Group 1:
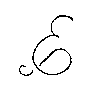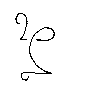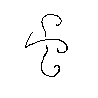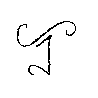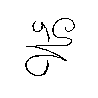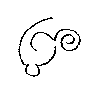
Group 2:
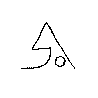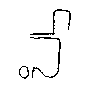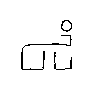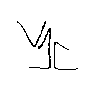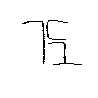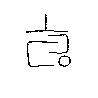
Rule separating the two groups: Curves are longer than straight lines vs. curves are shorter than straight lines.
Concepts: curved_straight, length_line_or_curve, specific_style, specificity
Author: Douglas R. Hofstadter